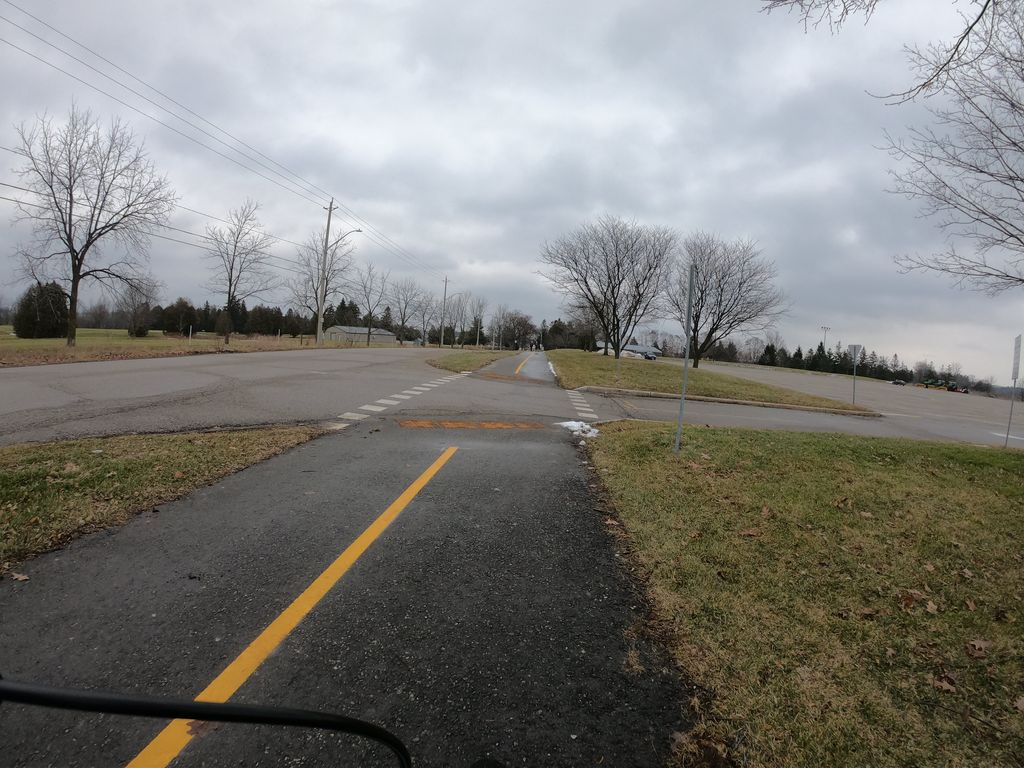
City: kitchener-waterloo